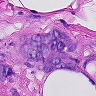
Metastatic tissue present: yes